Field crop: maize
Growth stage: 1
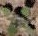
Species: chenopodium